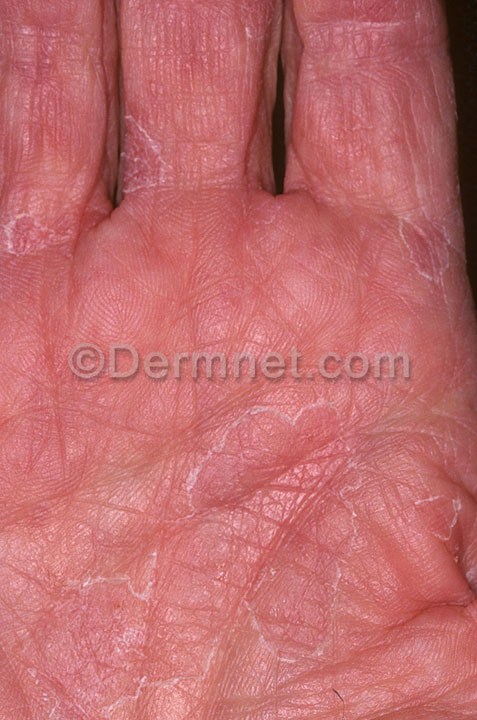
Disease: Eczema Photos